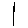
Label: line